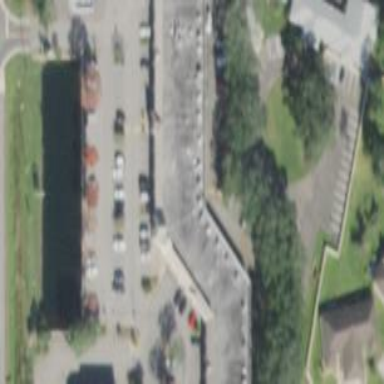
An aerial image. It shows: Retail building.